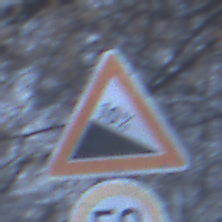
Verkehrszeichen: Gefaelle10
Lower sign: Geschwindigkeit50
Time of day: Midday
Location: Outdoor (Nature)
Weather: Overcast
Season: Winter
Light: Natural